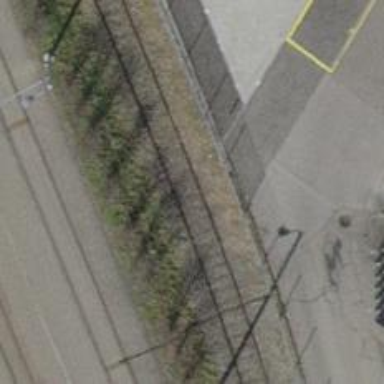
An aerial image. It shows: Disused railway spur service.